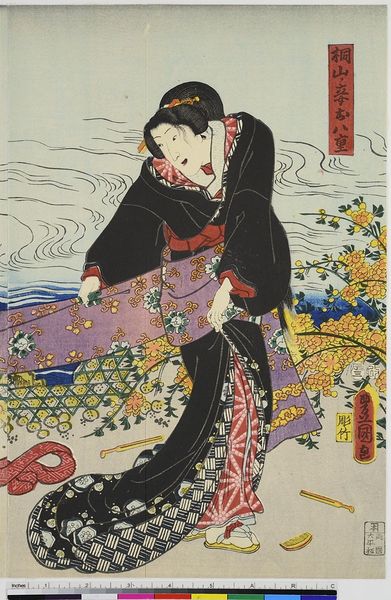
Titel: Die Schauspieler Iwai Kumesaburo III als Kiriyamas Nebenfrau O-yae, Seki Sanjuro III als Gunji, junger Soldat der Kiriyama und Kataoka Gado II als Teodori Shinan Isato
Künstler: Utagawa Kunisada
Standort: Hamburg
Institution: Museum für Kunst und Gewerbe Hamburg
Schlagwörter: meer, wasser, blumen, signatur, theater, holzschnitt, japan, wellen, inschrift, asien, druckgraphik, druckgrafik, zeit, schauspieler, orientalismus, art deco, farbholzschnitt, schauspielerin, kabuki, edo, japanische kunst, reproduktionen, druckerzeugnisse, theateraufführung, ukiyo